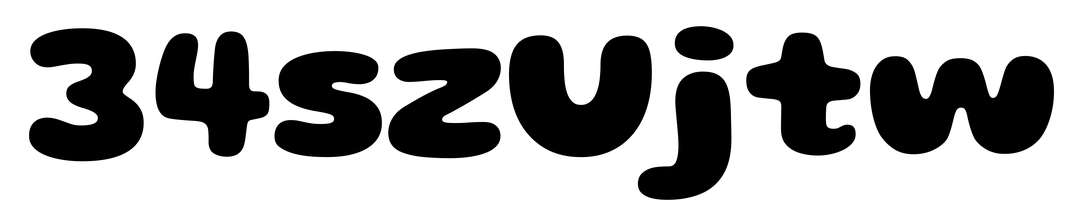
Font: Gluten_ExtraBold